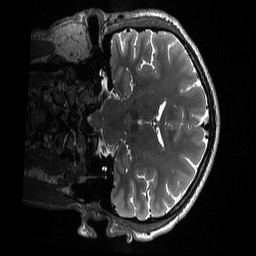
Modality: T2w
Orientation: coronal
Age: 26
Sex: male